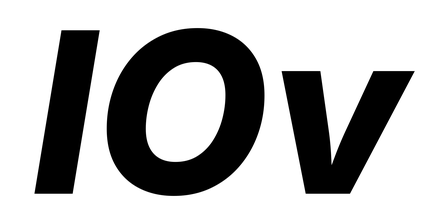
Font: Inter-Italic_ExtraBold_Italic